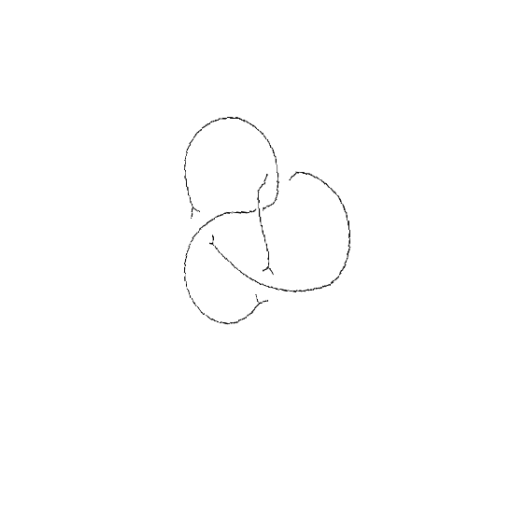
Crossing number: 4